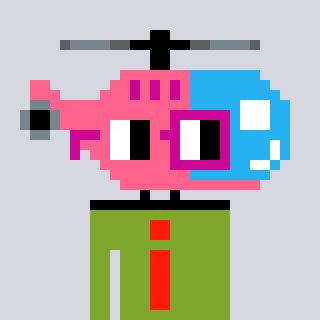
a pixel art character with square pink and red glasses, a helicopter-shaped head and a slimegreen-colored body on a cool background